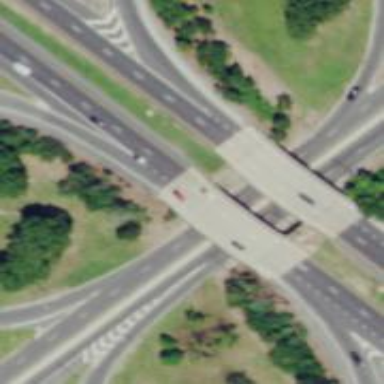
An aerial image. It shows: Trunk highway bridge.